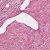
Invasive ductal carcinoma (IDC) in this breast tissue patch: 0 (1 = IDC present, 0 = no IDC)